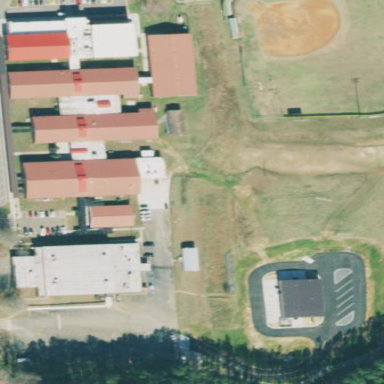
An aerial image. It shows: School.